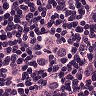
Metastatic tissue present: yes